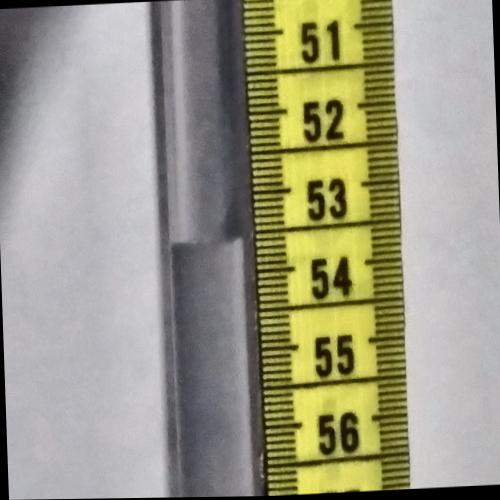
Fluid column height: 53.6 cm